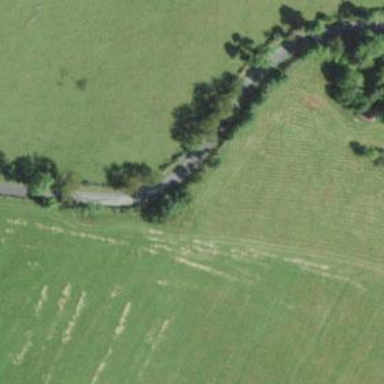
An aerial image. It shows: Tertiary road.